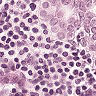
Metastatic tissue present: yes